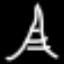
Label: The Eiffel Tower